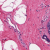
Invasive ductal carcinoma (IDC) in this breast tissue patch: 0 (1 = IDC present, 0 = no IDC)